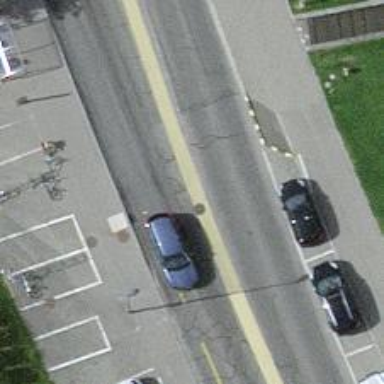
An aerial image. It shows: Bus stop with designated public transport stop position.